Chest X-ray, PA view. Patient: 66 years old, sex M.
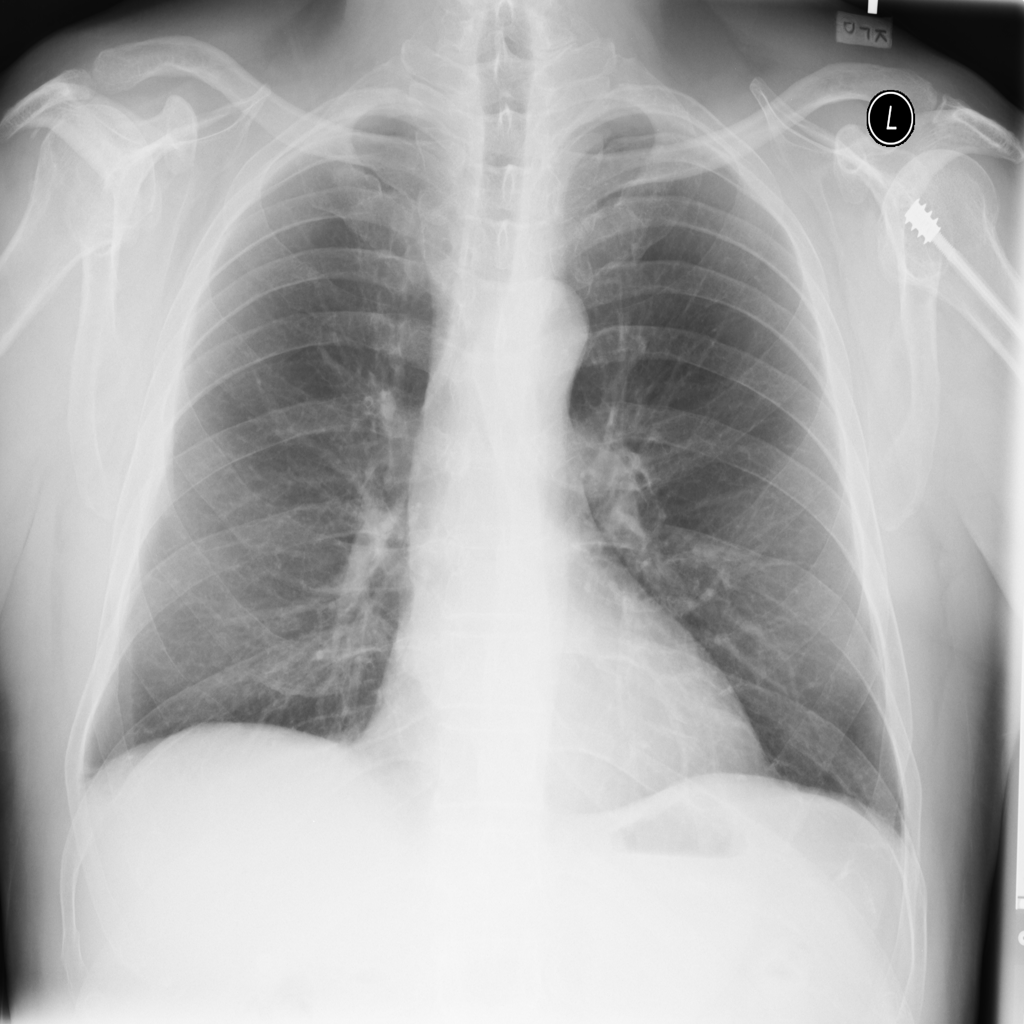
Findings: No Finding